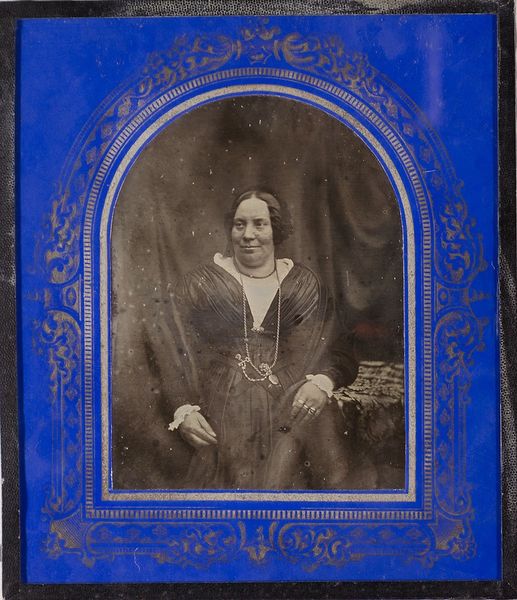
Titel: Unbekannte Frau
Standort: Hamburg
Institution: Museum für Kunst und Gewerbe Hamburg
Schlagwörter: frau, portrait, figur, foto, fotografie, photographie, photo, taschenuhr, lichtbild, armbanduhr, daguerreotypie, bildwerke, angewandte und bildende kunst, hessische systematik, porträt, porträtfotografie, porträtphotographie, hüftbild